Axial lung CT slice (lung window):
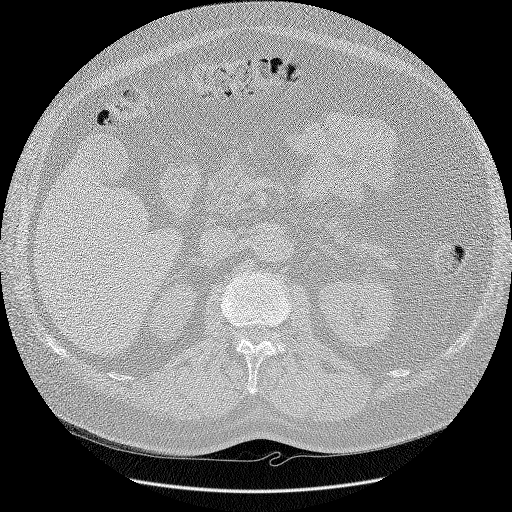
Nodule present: no